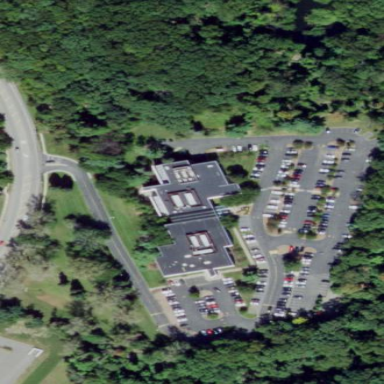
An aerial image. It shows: Commercial building.